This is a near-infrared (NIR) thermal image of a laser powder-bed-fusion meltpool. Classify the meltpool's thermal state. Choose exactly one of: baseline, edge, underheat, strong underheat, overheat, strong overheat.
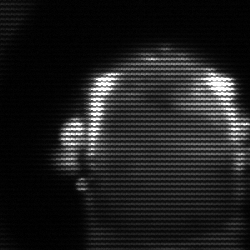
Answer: baseline